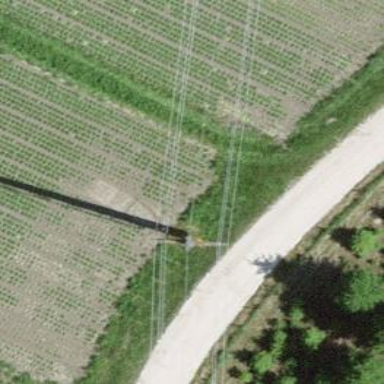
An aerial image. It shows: Aerial marker.